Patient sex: F
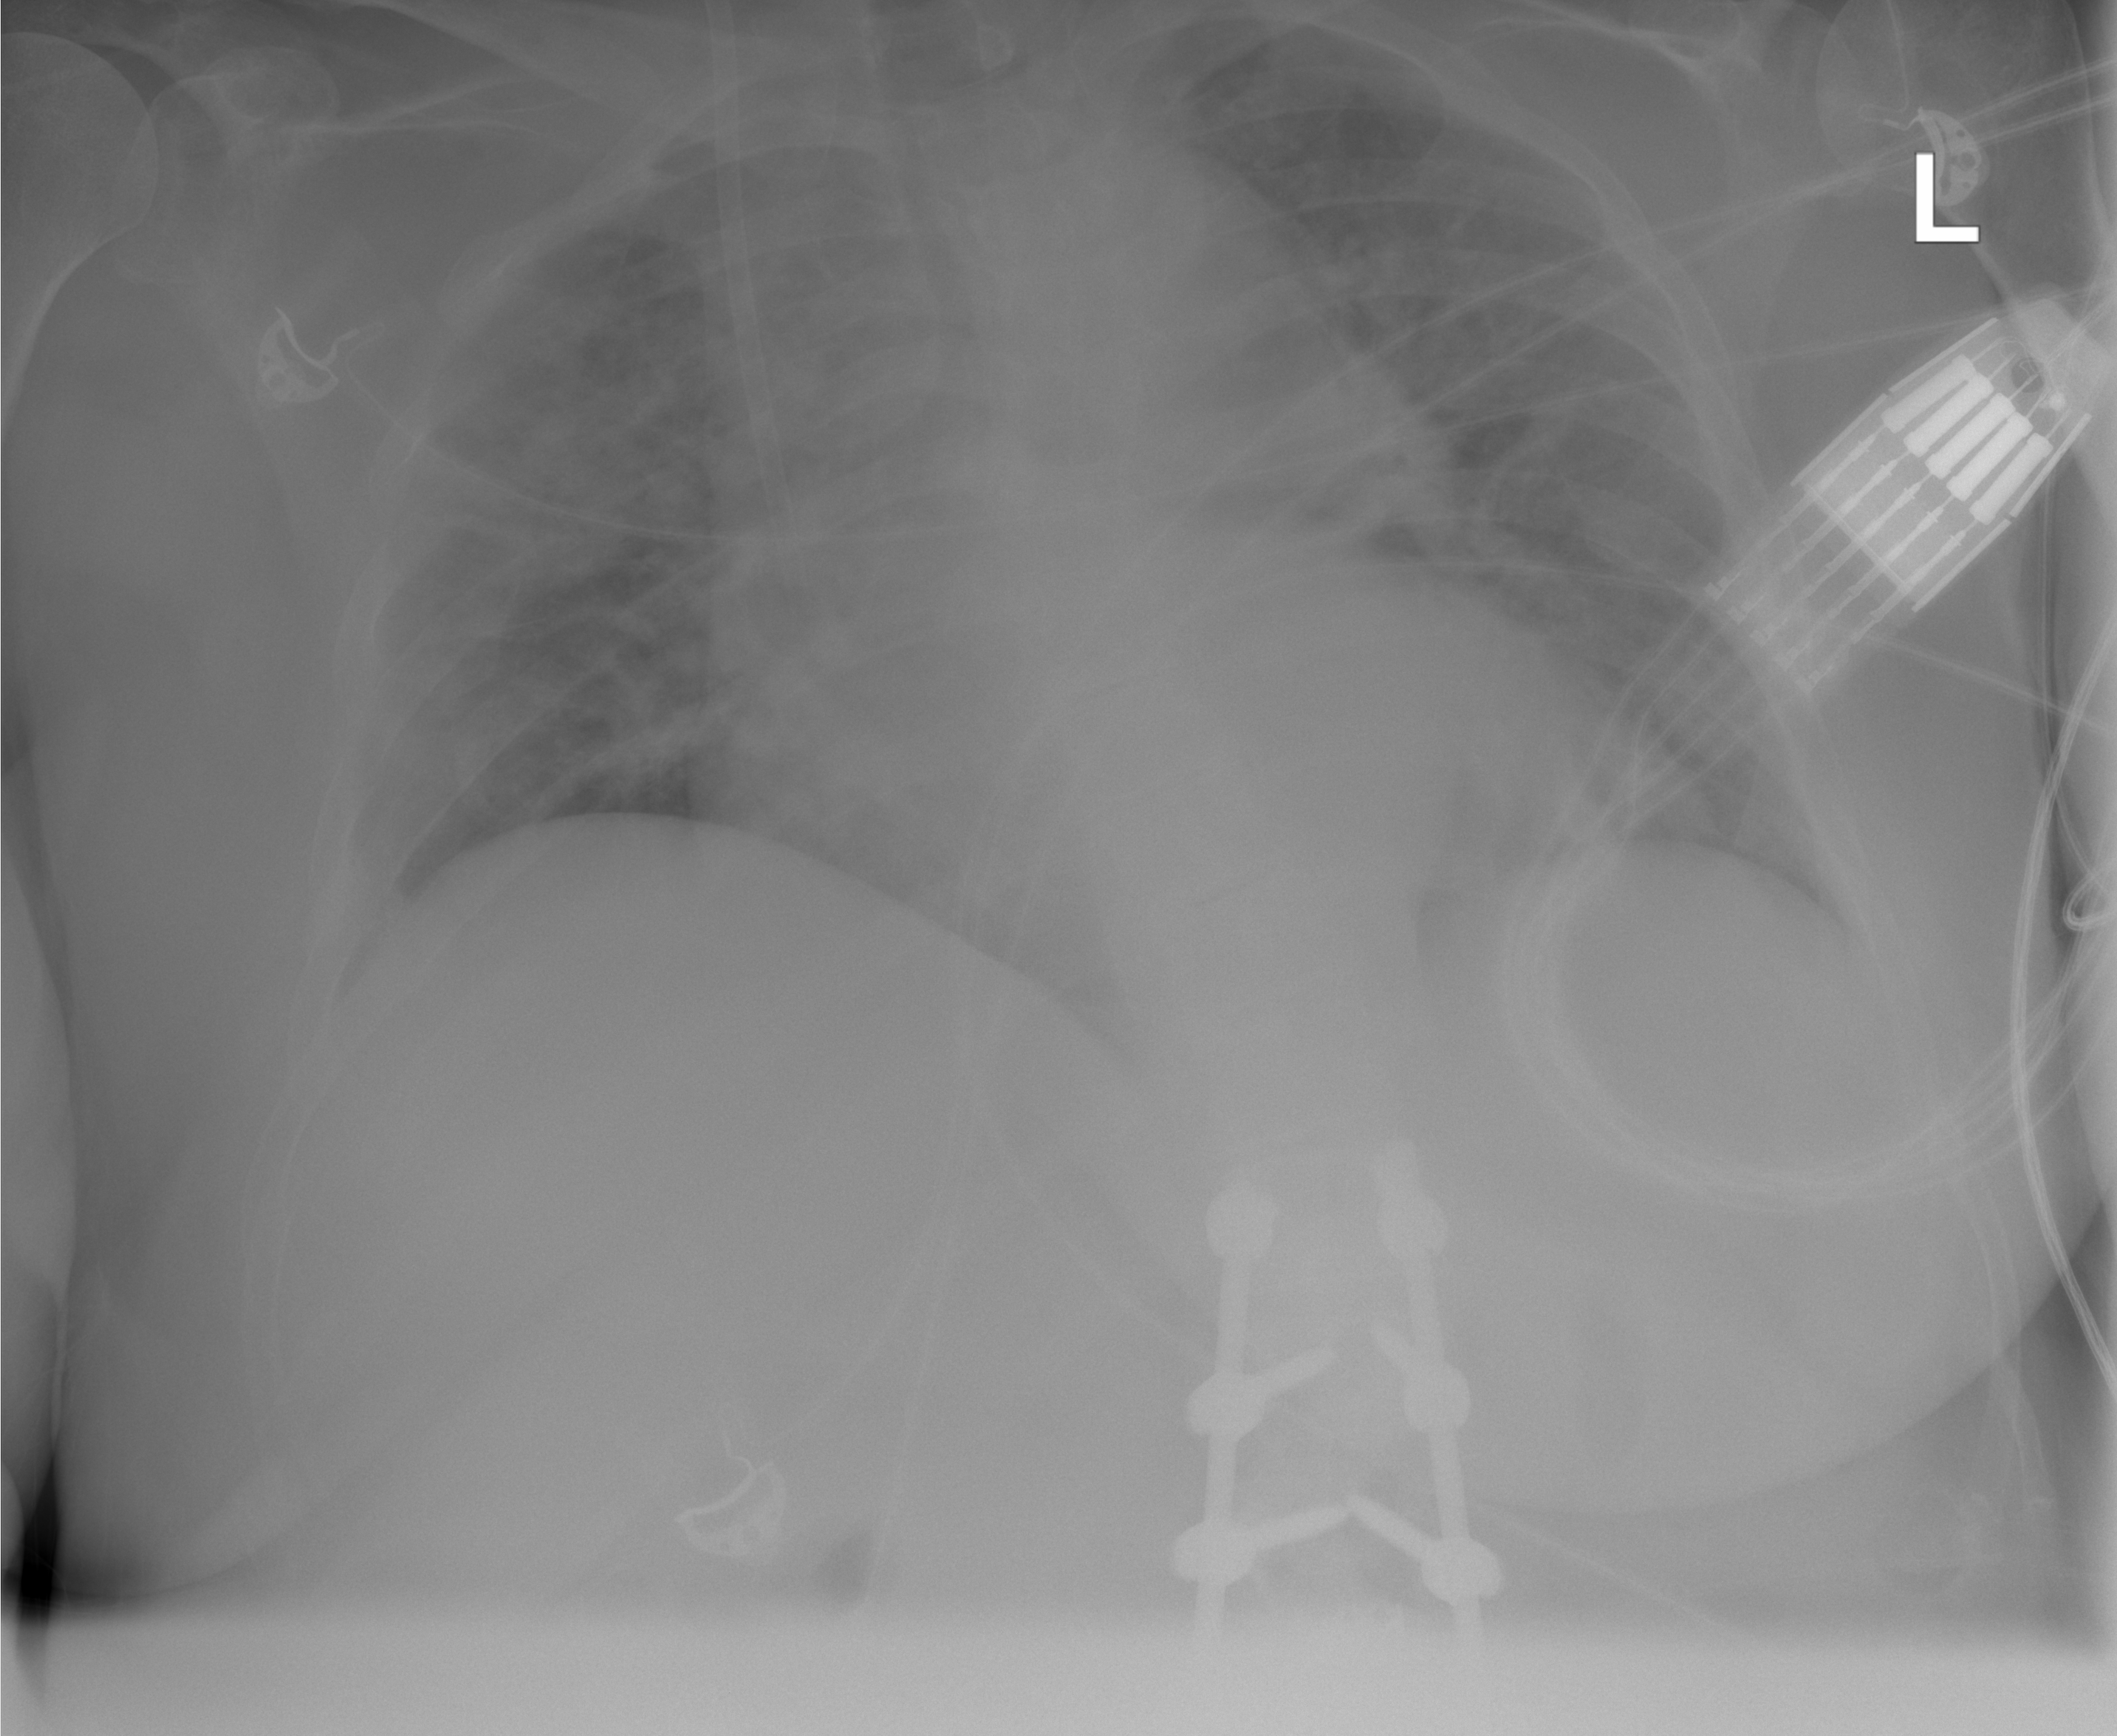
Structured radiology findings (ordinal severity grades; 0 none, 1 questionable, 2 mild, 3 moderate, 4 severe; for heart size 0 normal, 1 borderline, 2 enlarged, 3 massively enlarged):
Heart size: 2
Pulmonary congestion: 3
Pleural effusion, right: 0
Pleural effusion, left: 0
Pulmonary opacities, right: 3
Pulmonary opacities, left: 2
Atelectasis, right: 0
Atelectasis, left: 0